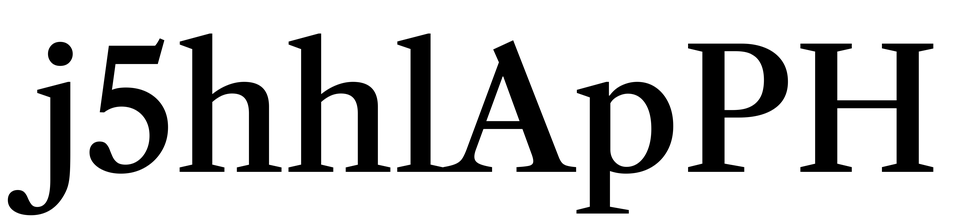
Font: LibreCaslonText_Medium